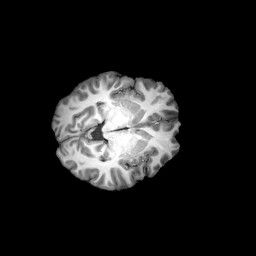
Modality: T1w
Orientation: axial
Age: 21
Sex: female
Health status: ill